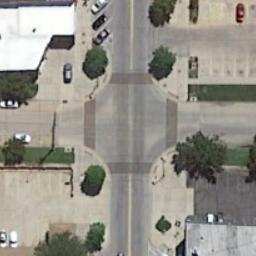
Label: intersection